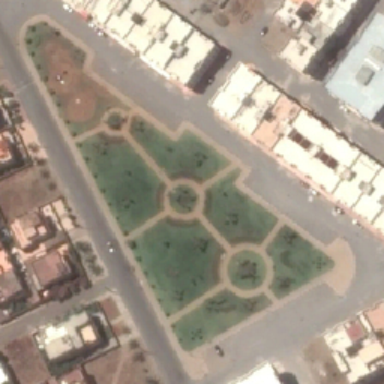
The square is surrounded by the road .